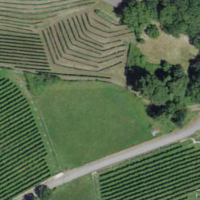
EUNIS habitat code: 55
Species observed at this site:
Certhia brachydactyla
Cyanistes caeruleus
Troglodytes troglodytes
Pyrrhula pyrrhula
Chloris chloris
Aegithalos caudatus
Jynx torquilla
Sylvia atricapilla
Turdus merula
Columba palumbus
Phylloscopus collybita
Dryobates minor
Emberiza cia
Parus major
Erithacus rubecula
Sitta europaea
Garrulus glandarius
Corvus corax